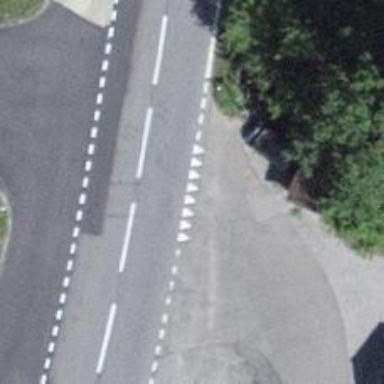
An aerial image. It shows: Road with "give way" sign.